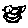
Label: bird